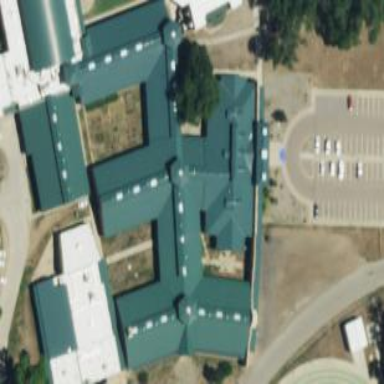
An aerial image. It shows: School building.